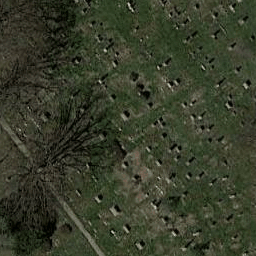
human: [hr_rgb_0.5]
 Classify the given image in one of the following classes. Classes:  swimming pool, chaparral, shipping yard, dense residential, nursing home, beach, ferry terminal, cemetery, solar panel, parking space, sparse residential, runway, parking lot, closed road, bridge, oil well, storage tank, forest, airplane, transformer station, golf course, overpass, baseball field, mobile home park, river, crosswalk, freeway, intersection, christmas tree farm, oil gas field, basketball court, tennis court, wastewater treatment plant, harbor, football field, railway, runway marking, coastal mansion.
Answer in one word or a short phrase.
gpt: cemetery